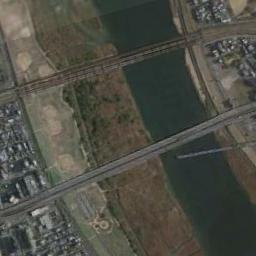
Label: bridge